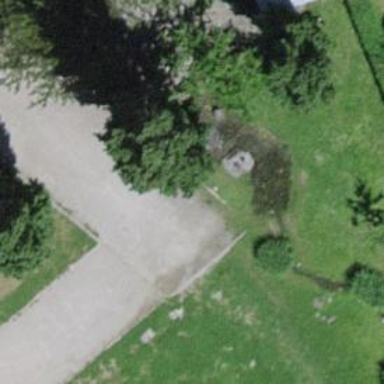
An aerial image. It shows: Fountain.